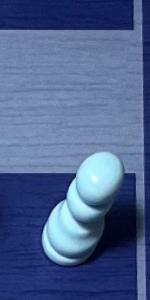
Label: Pawn_White